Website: bh-photo
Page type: customer-info-address
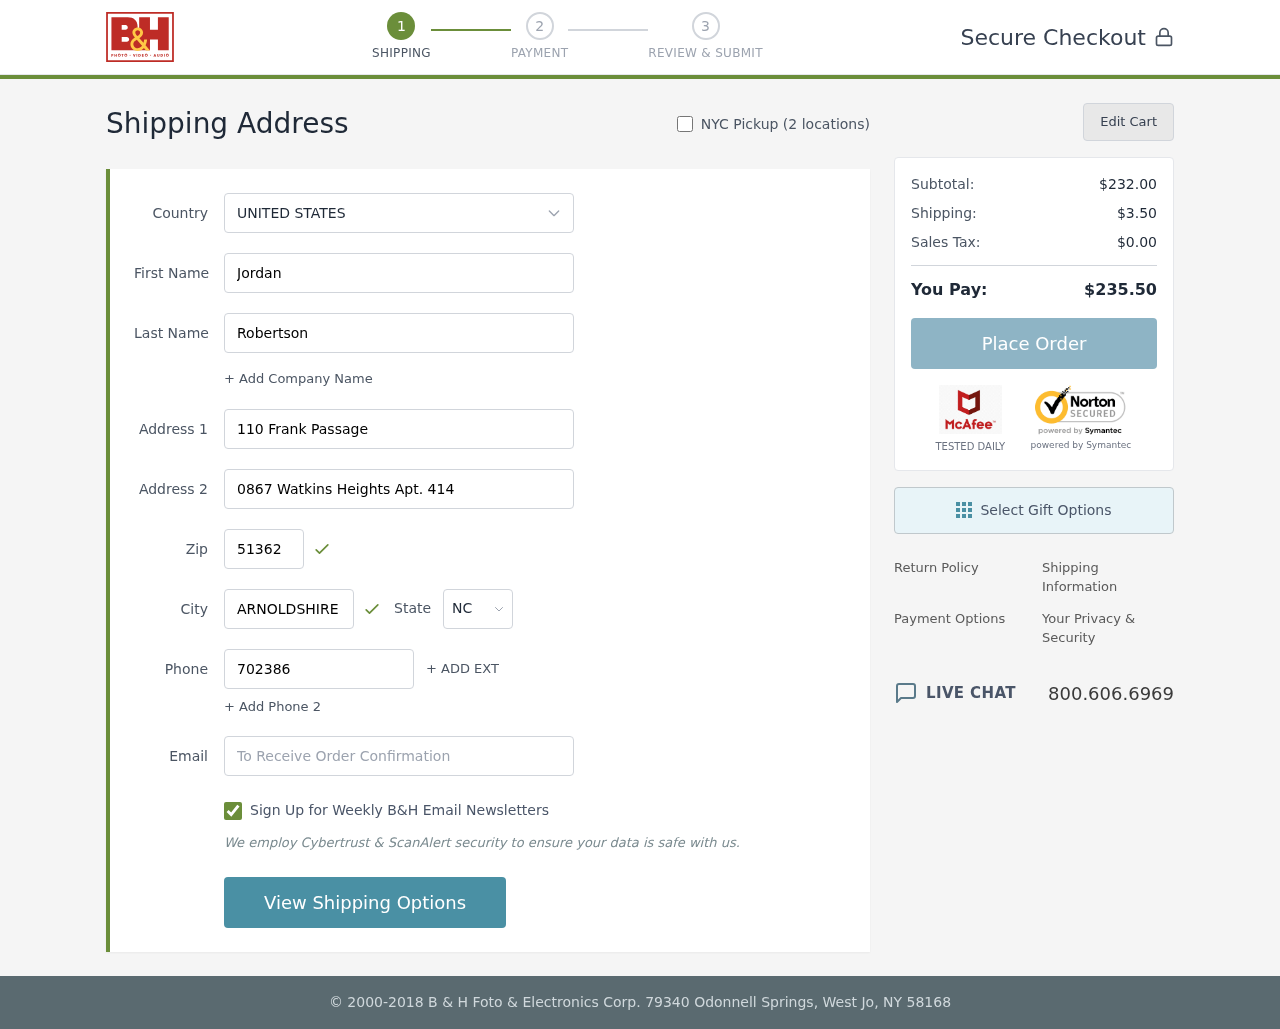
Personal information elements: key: PII_CITY
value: Arnoldshire
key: PII_COUNTRY
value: United States
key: PII_EMAIL
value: jordanrobertson@gmail.com
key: PII_FIRSTNAME
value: Jordan
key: PII_LASTNAME
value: Robertson
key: PII_PHONE
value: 7023868216
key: PII_POSTCODE
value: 51362
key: PII_STATE_ABBR
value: NC
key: PII_STREET
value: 110 Frank Passage
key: PII_STREET2
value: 0867 Watkins Heights Apt. 414
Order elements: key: ORDER_SUBTOTAL
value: $232.00
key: ORDER_SHIPPING_COST
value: $3.50
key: ORDER_TAX
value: $0.00
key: ORDER_TOTAL
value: $235.50